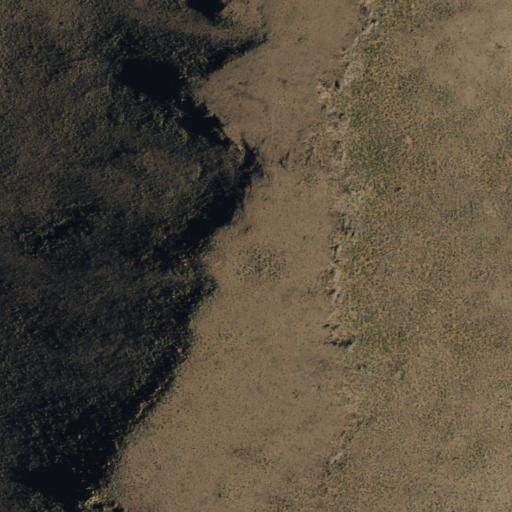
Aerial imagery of mountain in Nevada named Nellie Mountain containing only shrub